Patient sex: M
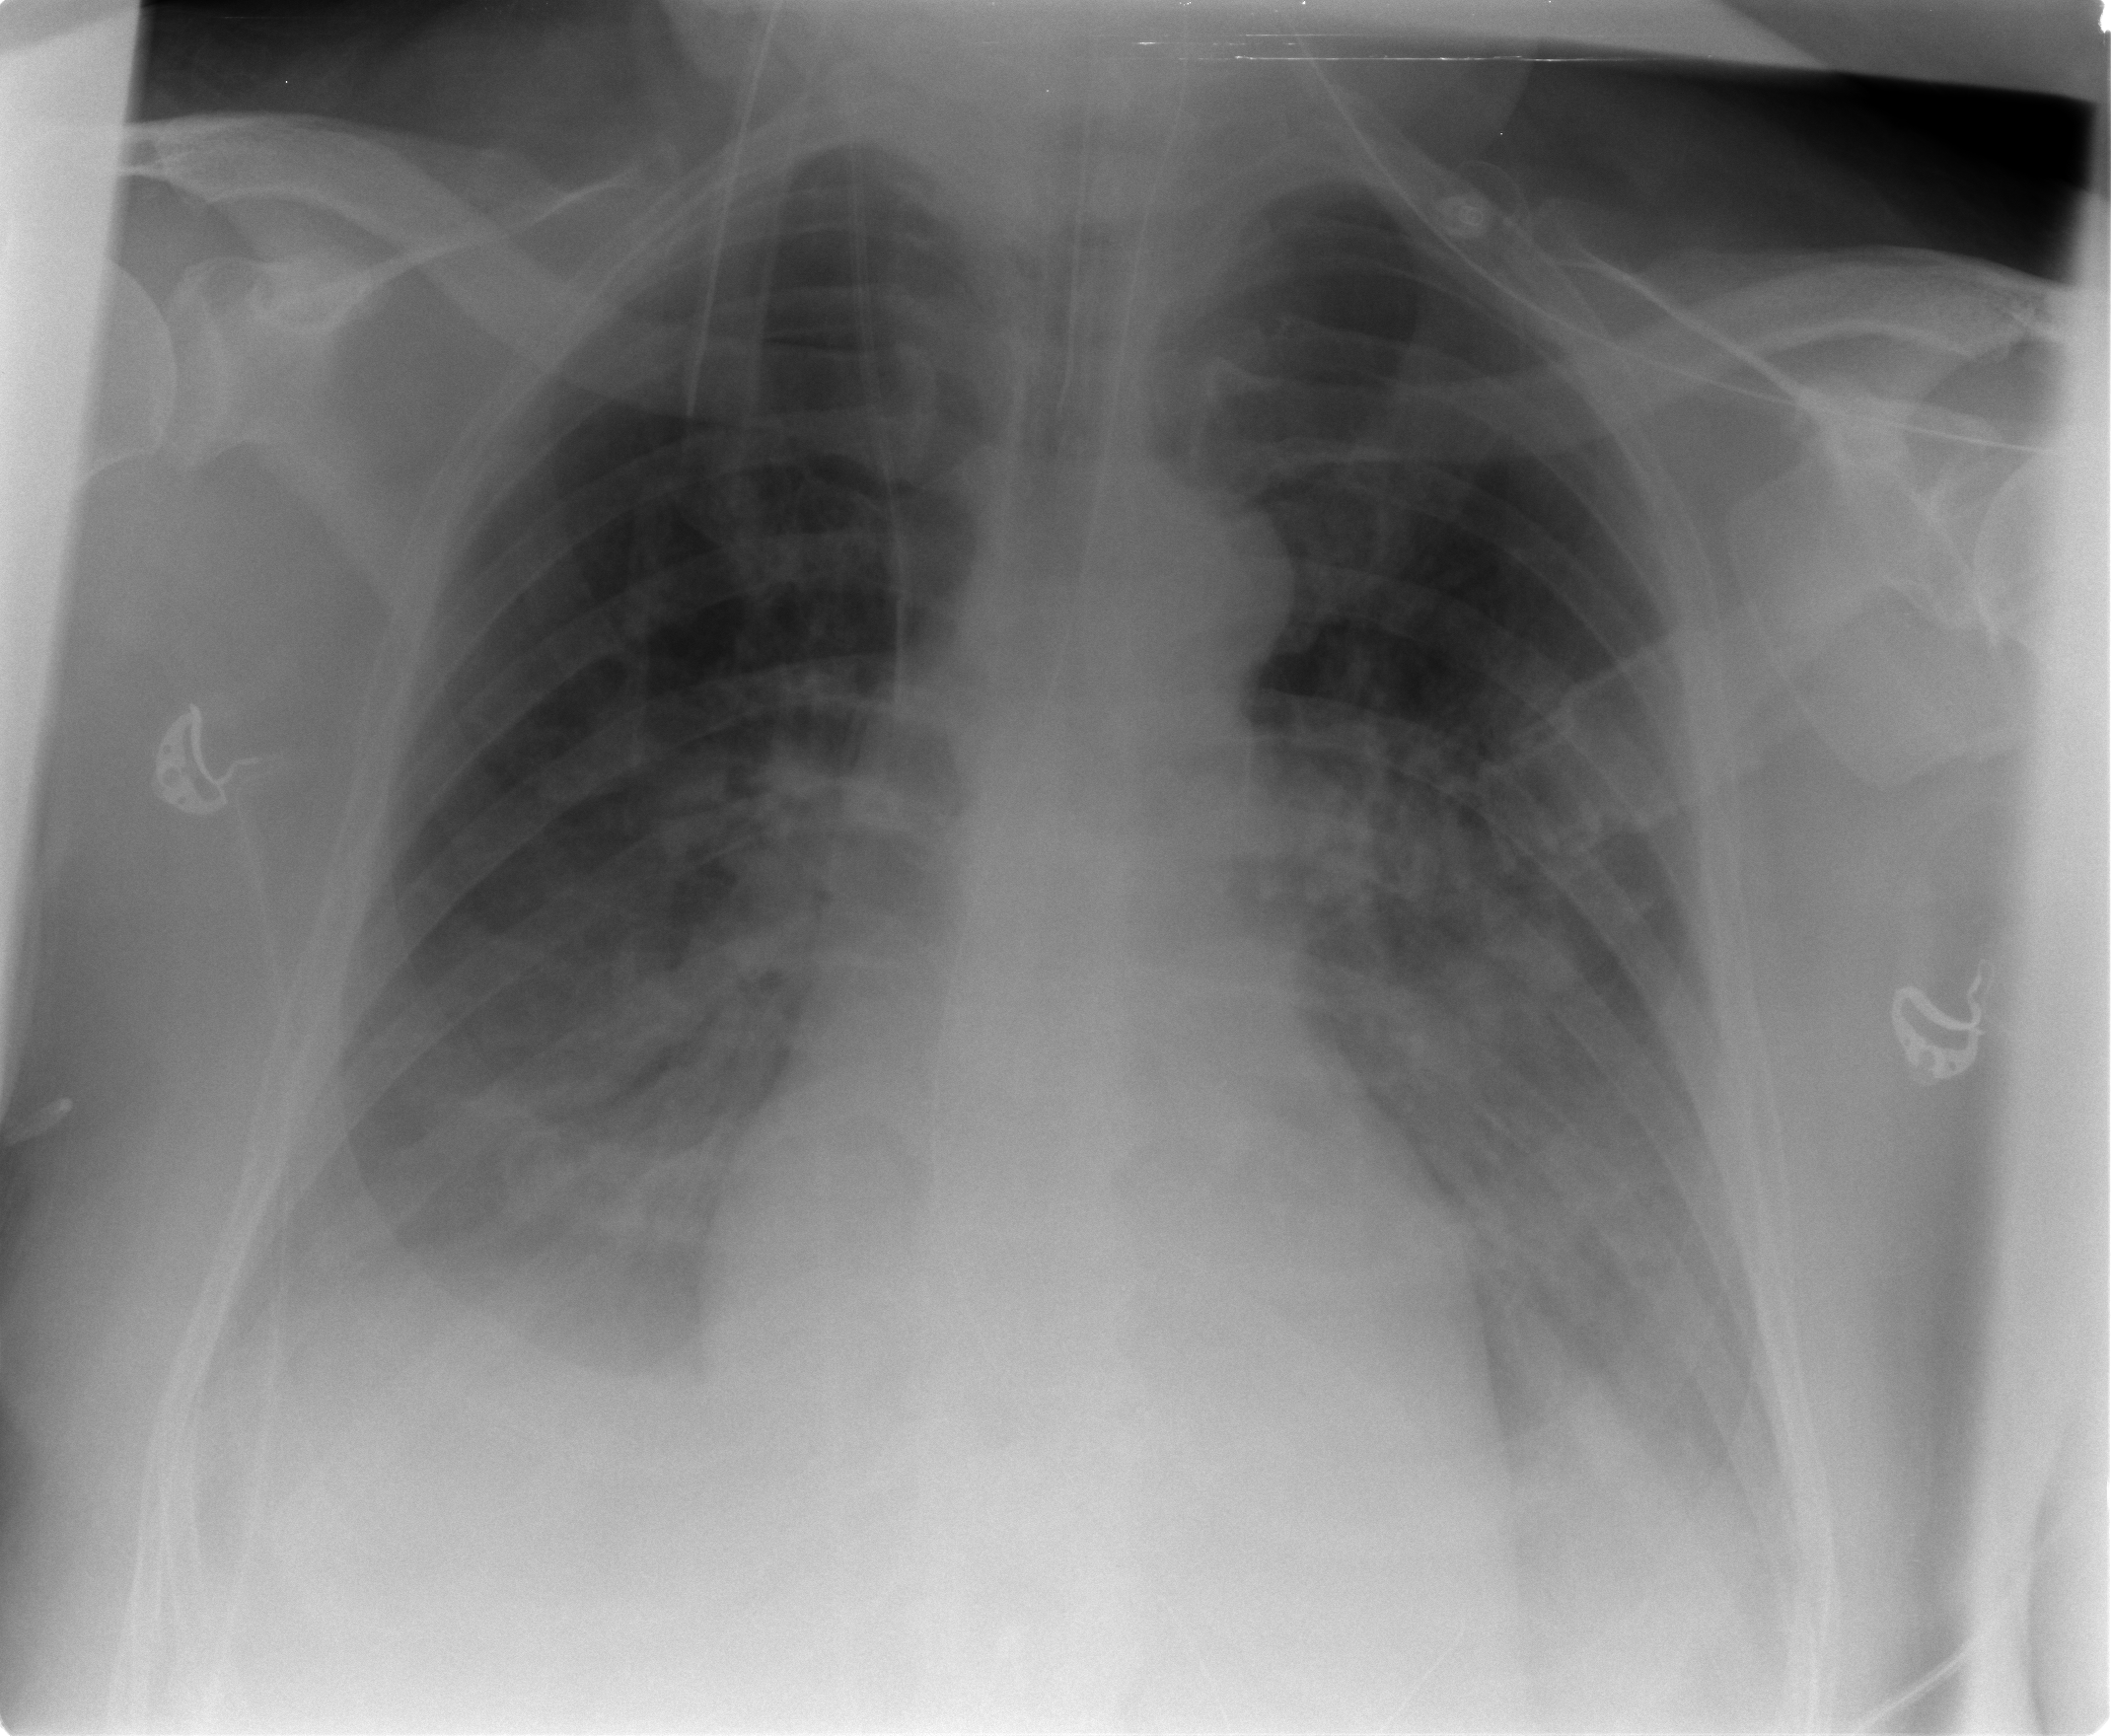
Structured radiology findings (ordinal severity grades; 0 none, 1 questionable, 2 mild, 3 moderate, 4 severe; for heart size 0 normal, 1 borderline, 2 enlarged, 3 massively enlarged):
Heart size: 0
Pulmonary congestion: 2
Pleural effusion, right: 2
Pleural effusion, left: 2
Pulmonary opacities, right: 1
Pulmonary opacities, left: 1
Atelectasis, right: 2
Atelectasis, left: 2